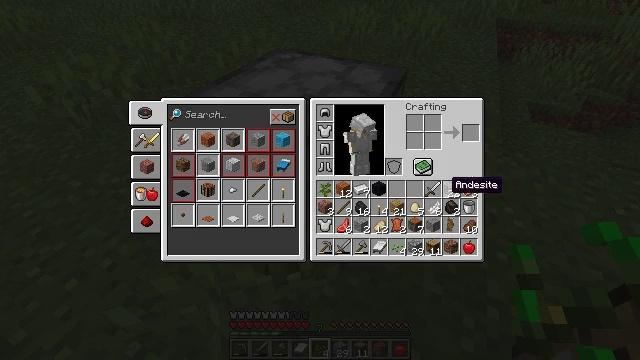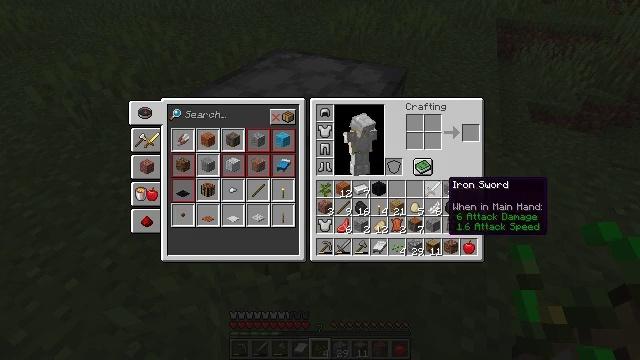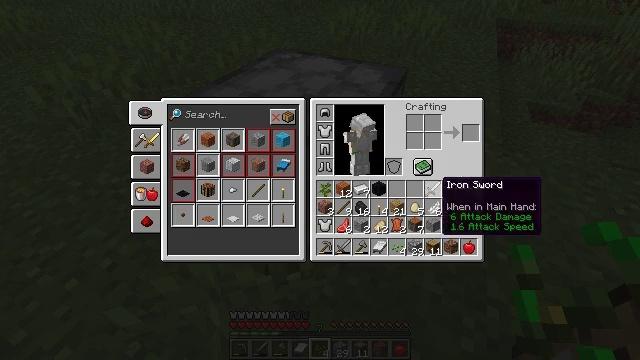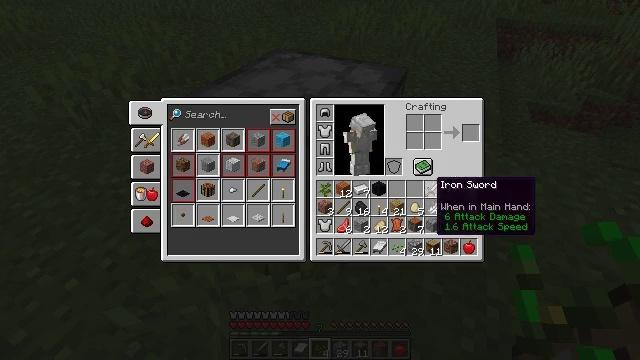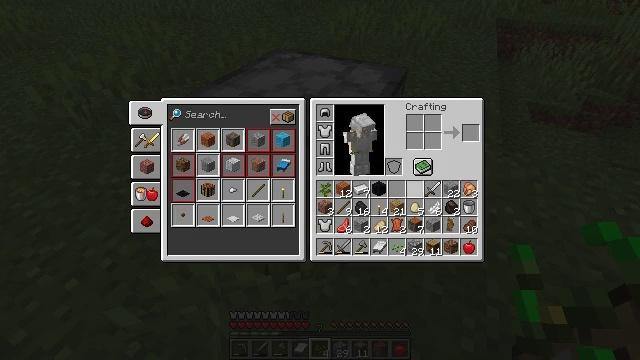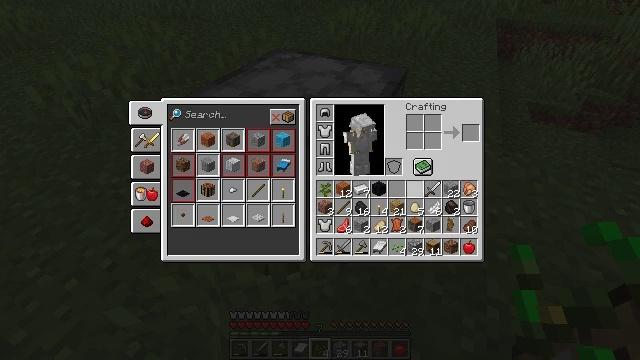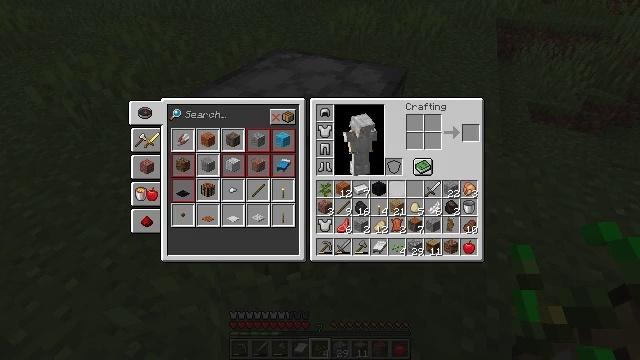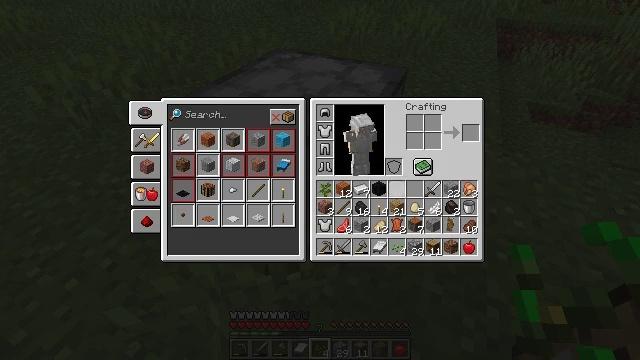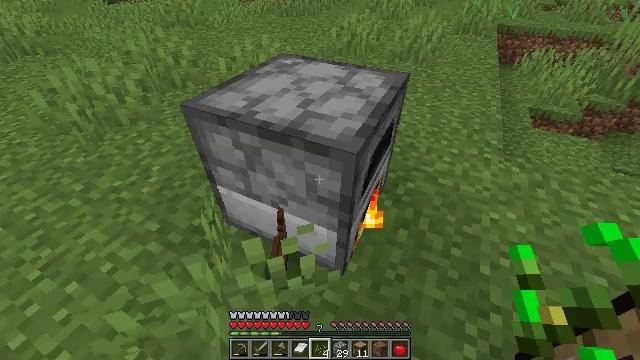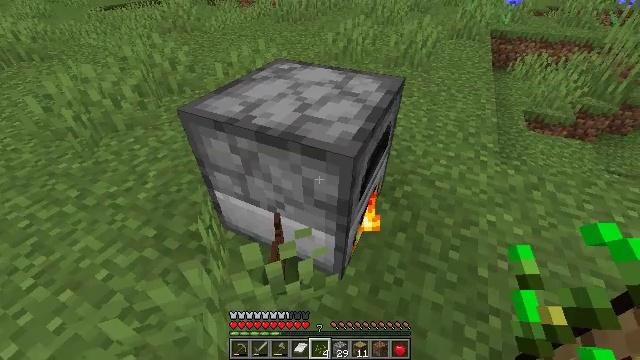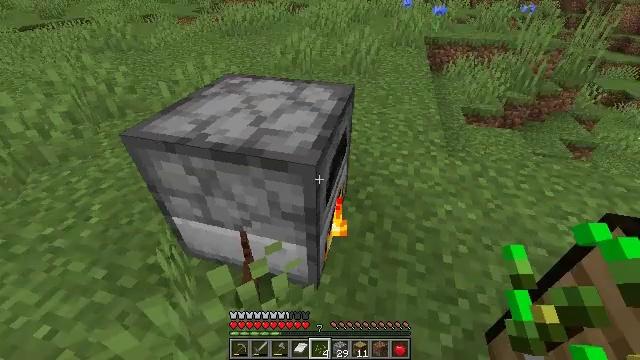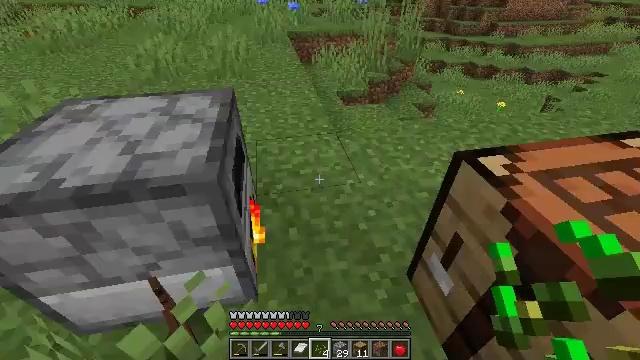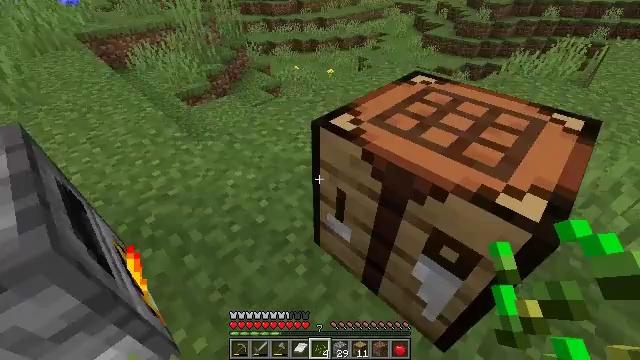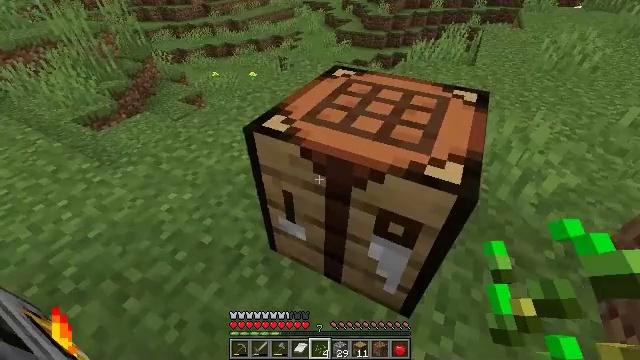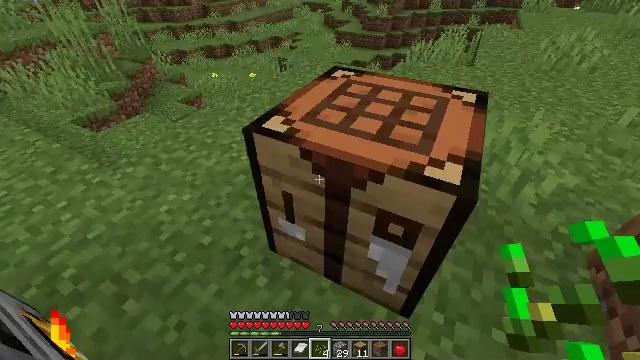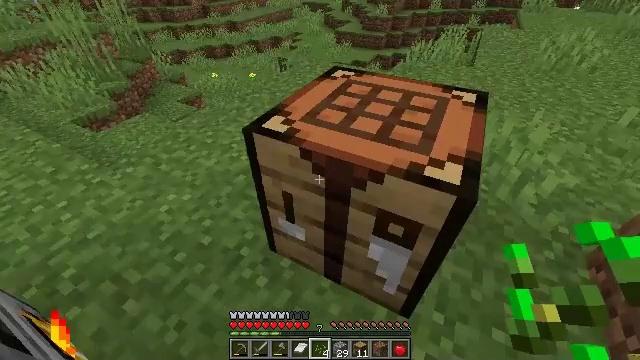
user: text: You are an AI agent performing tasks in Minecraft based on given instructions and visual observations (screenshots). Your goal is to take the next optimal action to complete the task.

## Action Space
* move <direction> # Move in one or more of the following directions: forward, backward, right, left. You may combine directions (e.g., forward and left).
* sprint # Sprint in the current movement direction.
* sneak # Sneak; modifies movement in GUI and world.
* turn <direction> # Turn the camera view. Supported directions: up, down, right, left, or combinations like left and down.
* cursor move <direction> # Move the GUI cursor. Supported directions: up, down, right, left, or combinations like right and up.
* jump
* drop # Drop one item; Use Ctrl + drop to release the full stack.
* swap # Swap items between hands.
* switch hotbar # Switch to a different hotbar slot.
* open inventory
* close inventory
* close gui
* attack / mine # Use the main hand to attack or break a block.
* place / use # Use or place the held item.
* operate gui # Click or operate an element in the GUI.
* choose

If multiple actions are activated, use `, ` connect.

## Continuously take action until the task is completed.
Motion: motion action
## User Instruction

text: Prepare to craft a campfire with the required materials.
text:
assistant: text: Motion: no_op
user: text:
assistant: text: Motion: no_op
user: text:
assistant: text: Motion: no_op
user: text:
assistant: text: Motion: cursor move left
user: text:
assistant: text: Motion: cursor move left
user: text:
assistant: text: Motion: cursor move left
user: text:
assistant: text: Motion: no_op
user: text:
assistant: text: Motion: no_op
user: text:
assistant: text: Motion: close gui
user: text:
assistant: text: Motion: turn right and up
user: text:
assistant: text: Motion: turn right
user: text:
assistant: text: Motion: turn right and down
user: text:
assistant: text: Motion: turn right
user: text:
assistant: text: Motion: no_op
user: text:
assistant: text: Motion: no_op
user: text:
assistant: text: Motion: no_op
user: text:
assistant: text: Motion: no_op
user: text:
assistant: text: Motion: no_op
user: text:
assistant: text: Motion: turn left and up
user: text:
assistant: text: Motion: turn up
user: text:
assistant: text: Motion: use / place
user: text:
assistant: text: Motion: use / place
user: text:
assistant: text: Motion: use / place
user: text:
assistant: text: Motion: no_op
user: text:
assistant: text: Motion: no_op
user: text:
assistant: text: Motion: open gui
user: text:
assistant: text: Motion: no_op
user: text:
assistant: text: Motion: no_op
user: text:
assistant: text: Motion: cursor move left
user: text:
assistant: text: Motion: cursor move left